Brain MRI, t2w sequence, axial 2D slice.
Patient: age 32, sex F, weight 95 kg, height 1.95 m
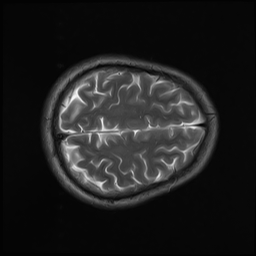